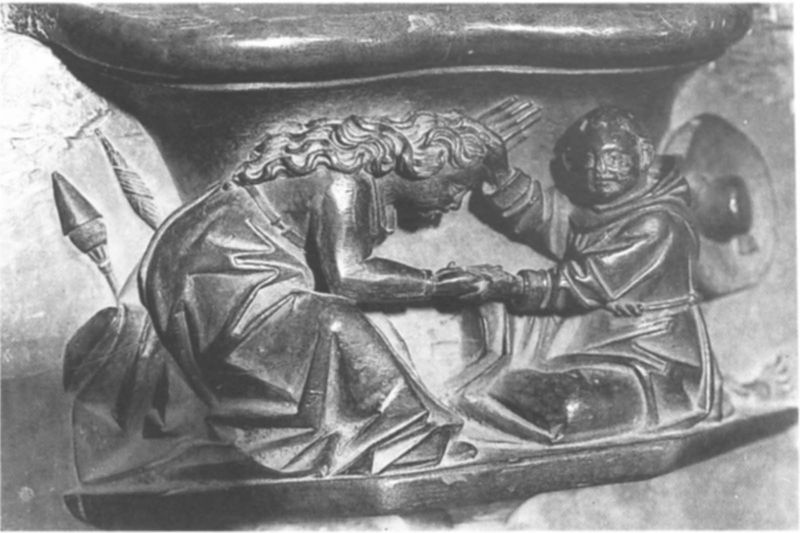
Titel: Misericordie des Chorgestühls
Künstler: Rodrigo Alemán
Standort: Plasencia, Kathedrale (EU - E)
Schlagwörter: mann, menschen, frau, hut, kleid, männer, schwarz, schale, stein, haare, kind, locken, engel, relief, figuren, robe, metall, foto, segen, mönch, schwarz/weiss, fackeln